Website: slack
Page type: billing-address
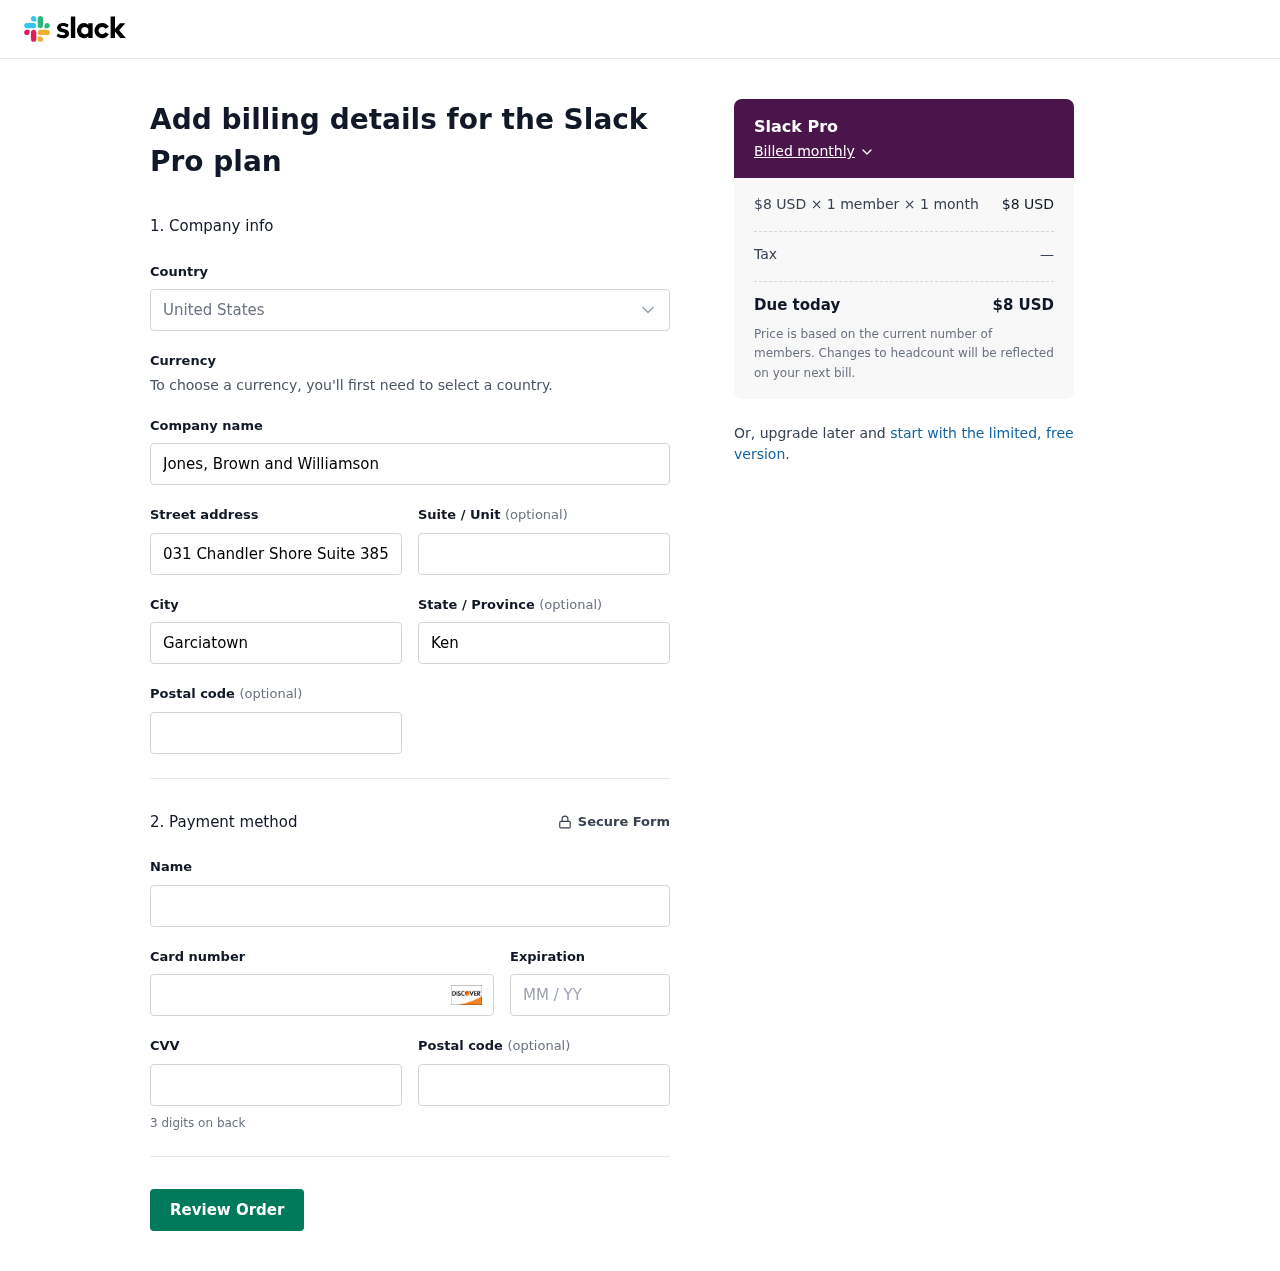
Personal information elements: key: PII_CARD_CVV
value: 994
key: PII_CARD_EXPIRY
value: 01/27
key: PII_CARD_NUMBER
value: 6011 9553 0561 7457
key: PII_CITY
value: Garciatown
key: PII_COMPANY
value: Jones, Brown and Williamson
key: PII_COUNTRY
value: United States
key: PII_FULLNAME
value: Donald Allen
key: PII_POSTCODE
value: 40808
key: PII_STATE
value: Kentucky
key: PII_STREET
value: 031 Chandler Shore Suite 385
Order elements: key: ORDER_PLAN_PRICE
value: $8 USD
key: ORDER_NUM_MEMBERS
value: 1 member
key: ORDER_NUM_MONTHS
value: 1 month
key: ORDER_SUBTOTAL
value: $8 USD
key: ORDER_TAX
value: —
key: ORDER_TOTAL
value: $8 USD